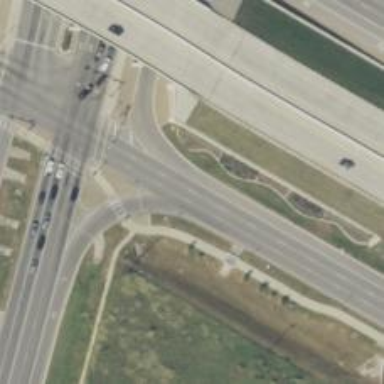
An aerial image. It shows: Secondary road with frontage road alongside.